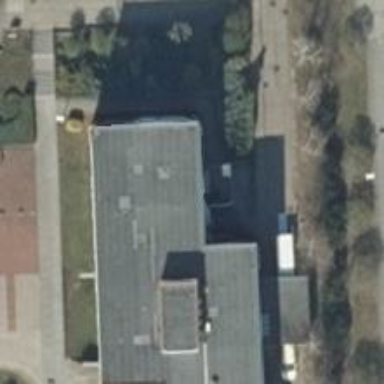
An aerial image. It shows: Healthcare center.